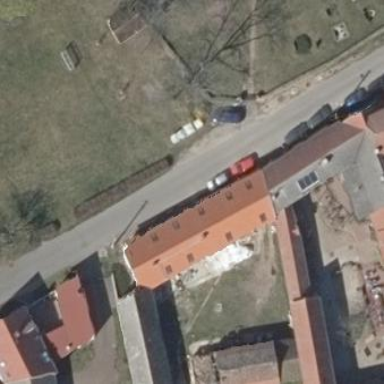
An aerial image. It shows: Gabled roof house.